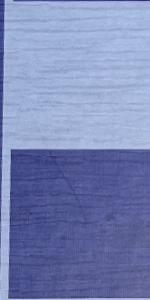
Label: Empty